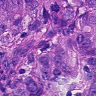
Metastatic tissue present: yes